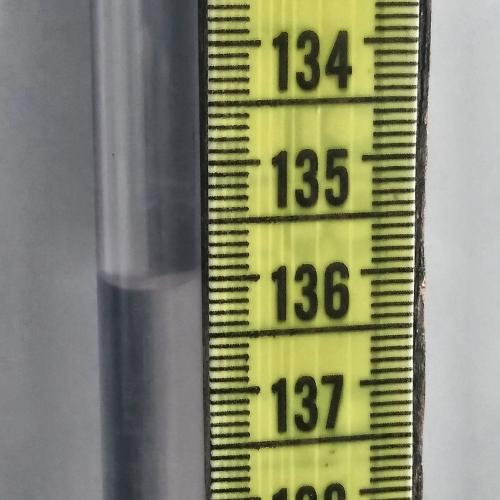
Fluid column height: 136.0 cm